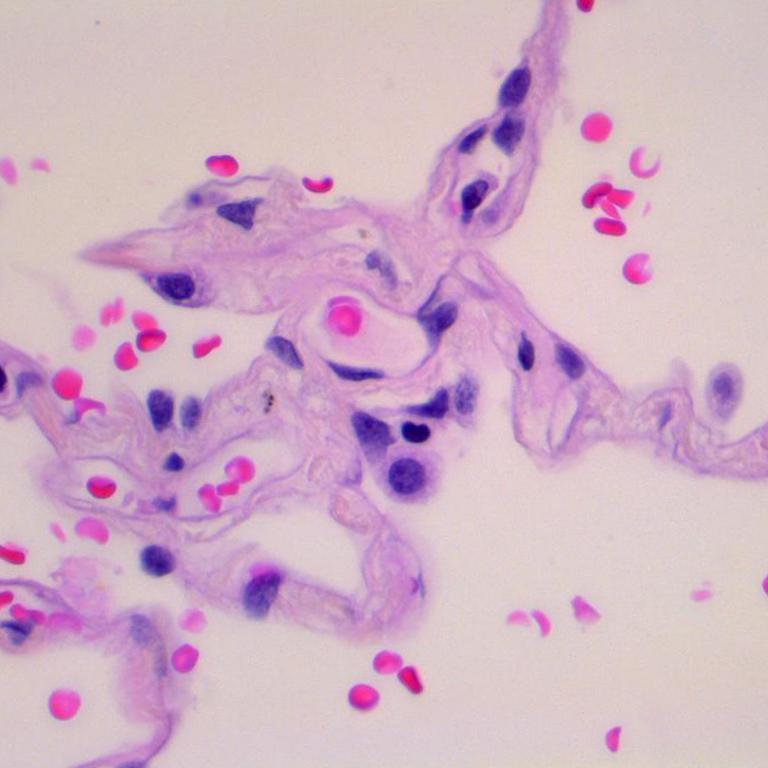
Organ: lung
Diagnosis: benign